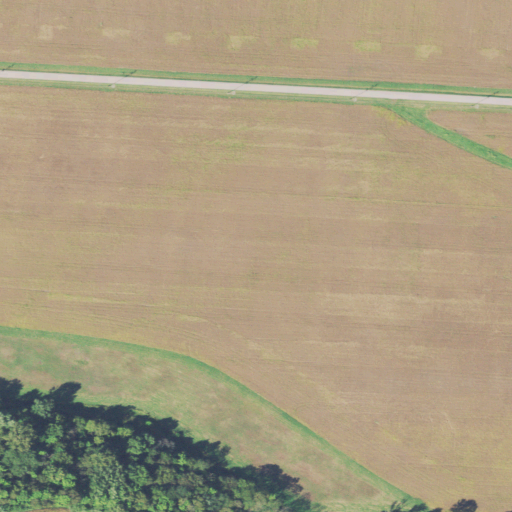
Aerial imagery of plain(s) in Ohio named The Prairie containing cultivated crops, woody wetlands, open development, pasture, deciduous forest, and high intensity development